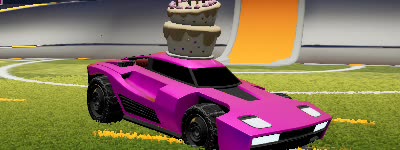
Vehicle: breakout